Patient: sex M, age 61
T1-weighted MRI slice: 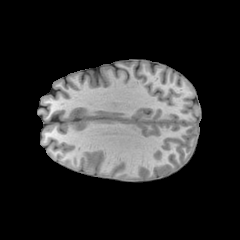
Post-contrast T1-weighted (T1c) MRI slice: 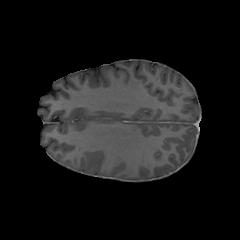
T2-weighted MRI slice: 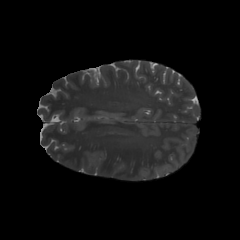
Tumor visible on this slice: no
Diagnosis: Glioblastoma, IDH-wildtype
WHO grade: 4